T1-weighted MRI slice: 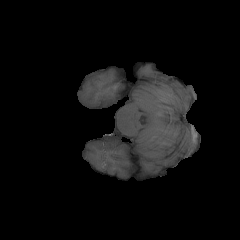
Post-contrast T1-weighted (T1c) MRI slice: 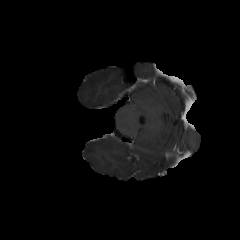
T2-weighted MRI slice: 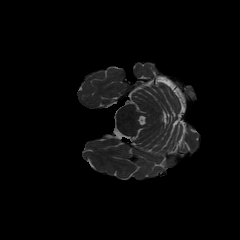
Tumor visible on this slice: no